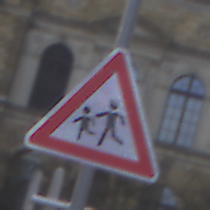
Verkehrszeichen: KinderRechts
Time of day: MorningAfternoon
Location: Outdoor (Urban)
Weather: PartlyCloudy
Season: NotSpecified
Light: Natural